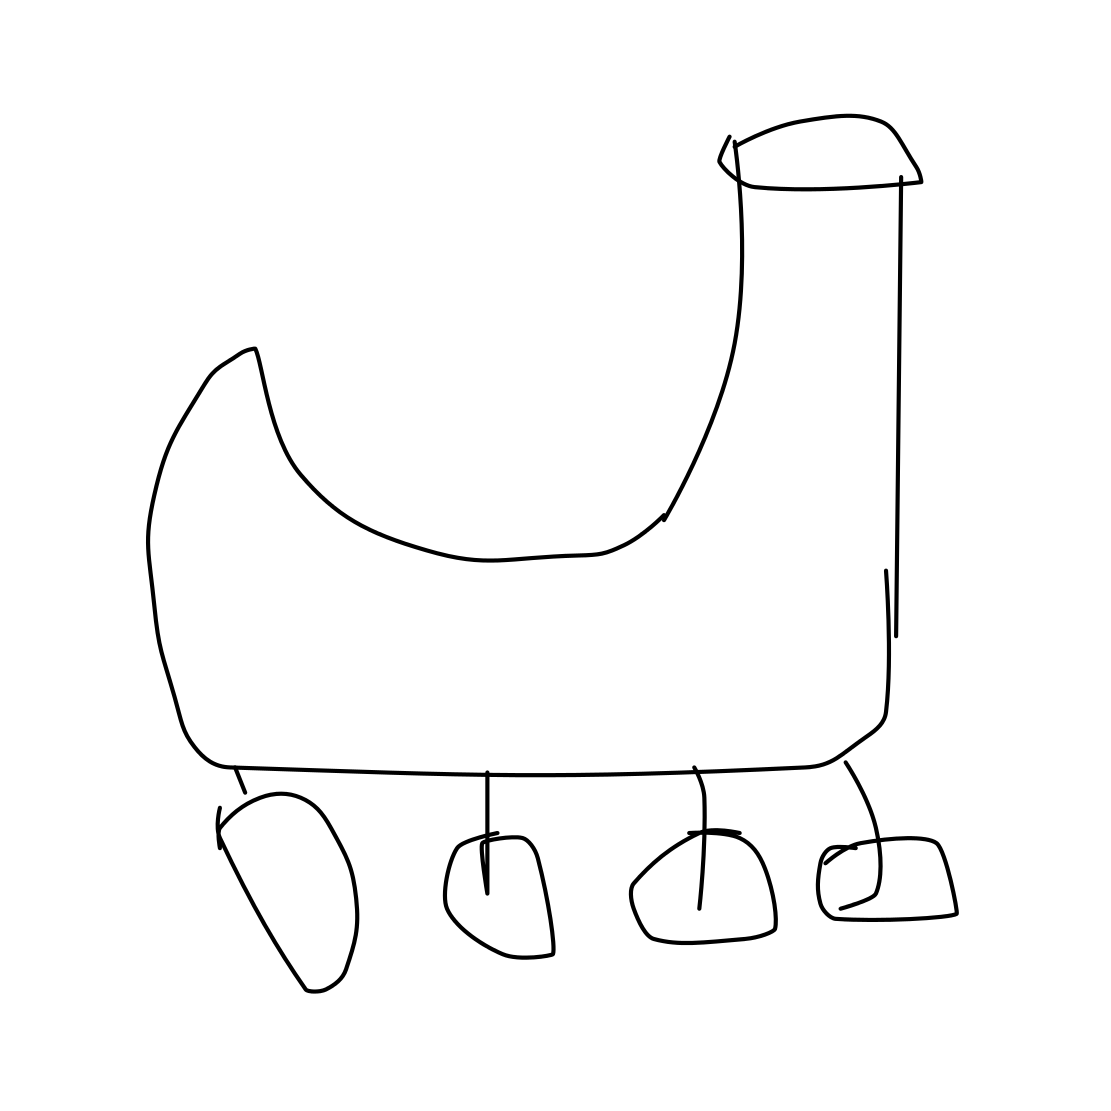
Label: rollerblades